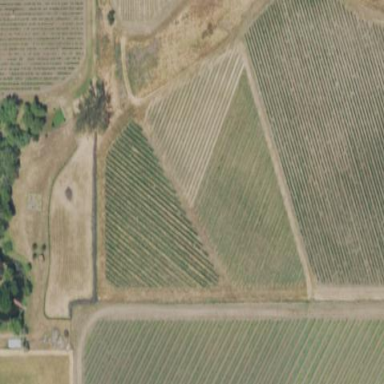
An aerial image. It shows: Vineyard where grapes are grown.